Question: I am using bootstraps Field Prefix and having some trouble with the sizing.
Is there a way to manually adjust the sizes of these so they are even?

Even if I add a space after name, it then makes that one too long.
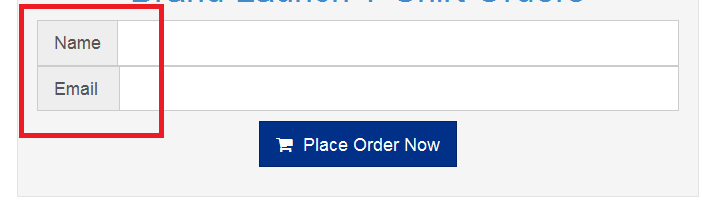
Answer: In case this is of the class: input-group-addon you can add this to your customisation file:
'''
.input-group-addon:first-child {
min-width: 100px !important;
}
'''
or whatever you want it to be. Or you create an additional class and add this to the element.
'''
<span class="imput-group-addon customClass">Name</span>
.customClass {
min-width: 100px !important;
}
'''
Check in the source what class it is - input-group-addon is just a guess by looking at the source of: <URL> - Basic Examples / Input Groups.